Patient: sex M, age 75
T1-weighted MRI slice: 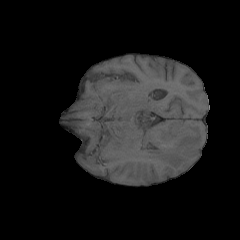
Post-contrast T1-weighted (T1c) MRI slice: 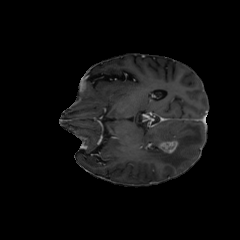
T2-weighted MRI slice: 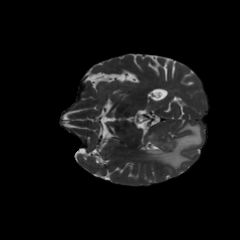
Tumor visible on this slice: yes
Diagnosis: Glioblastoma, IDH-wildtype
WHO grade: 4